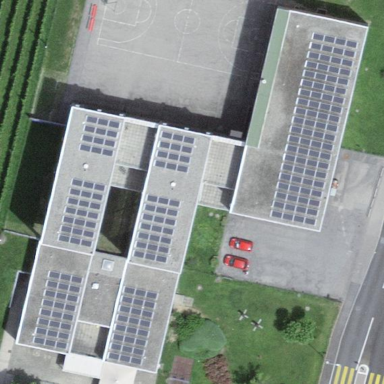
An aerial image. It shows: School building.